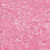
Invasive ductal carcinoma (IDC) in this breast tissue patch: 0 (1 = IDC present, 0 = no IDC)